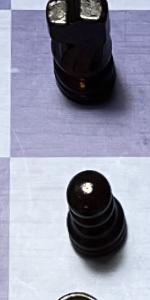
Label: Pawn_Black